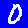
Digit: 0